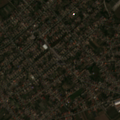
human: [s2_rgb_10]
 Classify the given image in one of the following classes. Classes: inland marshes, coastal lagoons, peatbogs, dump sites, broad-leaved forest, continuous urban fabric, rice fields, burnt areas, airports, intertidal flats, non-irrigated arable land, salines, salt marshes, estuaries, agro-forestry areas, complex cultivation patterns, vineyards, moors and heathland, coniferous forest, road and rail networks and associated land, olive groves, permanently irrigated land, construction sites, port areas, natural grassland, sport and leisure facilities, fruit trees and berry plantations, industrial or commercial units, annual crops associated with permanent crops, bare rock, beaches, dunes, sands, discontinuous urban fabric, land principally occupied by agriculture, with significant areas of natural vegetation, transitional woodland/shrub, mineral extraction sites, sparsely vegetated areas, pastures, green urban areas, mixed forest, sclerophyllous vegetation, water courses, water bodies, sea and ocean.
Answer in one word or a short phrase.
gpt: discontinuous urban fabric, non-irrigated arable land, complex cultivation patterns